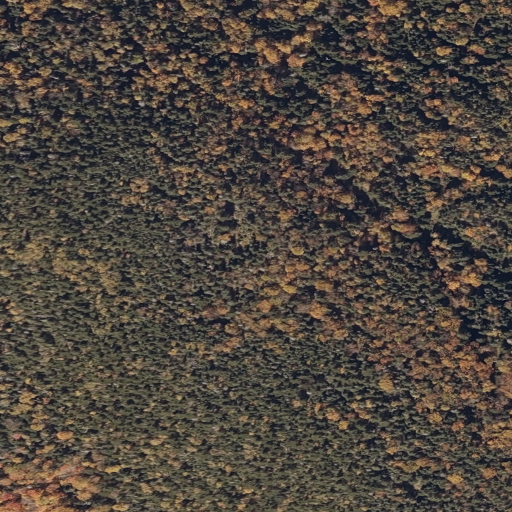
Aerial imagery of mountain in Maine named Oakes Nubble containing only evergreen forest